Question: I'm using the m_map package in matlab to produce a global map of some values.
Here is an example:
'''
lat2 = [-54.54,-33.15,-8.64,-1.3,5.8,15.35,30.7,32.86,37.54,40.25,...
43.84,45.95,47.65,49.38,51.04,53.33,54.70,56.33,58.59,60.02,60.84,...
62.09,63.15,64.15,66.06];
lon2 = [-68.02,-52.84,26.39,33.22,37.54,-83.84,90.66,119.30,89.34,-121.19,...
-77.76,-60.83,9.2,-94.91,-90.8,-100.13,-97.58,-76.29,-112.08,-106.06,...
31.38,28.52,29.70,-108.45,30.97];
figure(1);
m_proj('Mollweide'); %clongitude, 0
m_coast('patch','k');
m_grid('xaxislocation','middle');
for i = 1:length(lat2);
m_line(lon2(i),lat2(i),'marker','o','markersize',4,'color','k','MarkerFaceColor','r');
end
figure(2);
m_proj('Mollweide','clongitude', 0);
m_coast('patch','k');
m_grid('xaxislocation','middle');
for i = 1:length(lat2);
m_line(lon2(i),lat2(i),'marker','o','markersize',4,'color','k','MarkerFaceColor','r');
end
'''

Using exactly the same lat and lon values in both projections. Why do the asian points not appear in the first map? They only seem to show if I don't set 0 to be the centre of the figure.
Any advice would be appreciated.
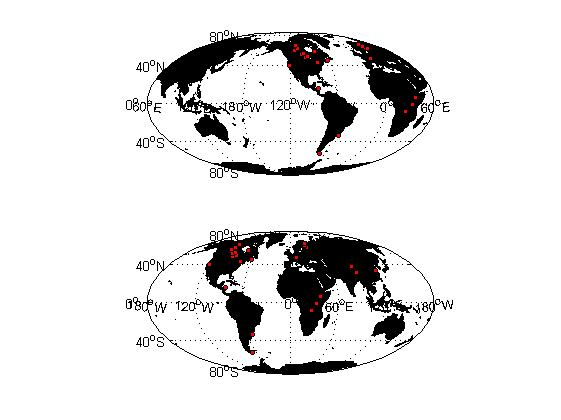
Answer: This seems to be a bug with m_map. The problem seems to be nothing east of 180W will plot. So in your first map:
'''
m_plot(-175,-40,'r.') % this works
m_plot(175,-40,'r.') % this doesn't
'''
but
'''
m_plot(-185,-40,'r.') % same as second point above
'''
works. Note that the opposite happens if you do
'''
m_proj('Mollweide','clongitude', 240);
'''
in this latter case, data points on Asia are plotted.
A quick (but not great) workaround is to convert all your (+)longitude points to be (-)longitude.
p.s. you don't need that for loop:
'''
m_plot(lon2,lat2,'ko','markersize',4,'MarkerFaceColor','r');
'''